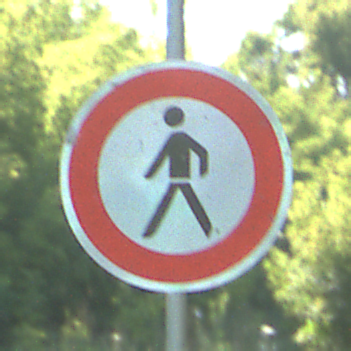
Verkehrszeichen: VerbotFussgaenger
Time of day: MorningAfternoon
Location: Outdoor (Nature)
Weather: Clear
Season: NotSpecified
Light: Natural